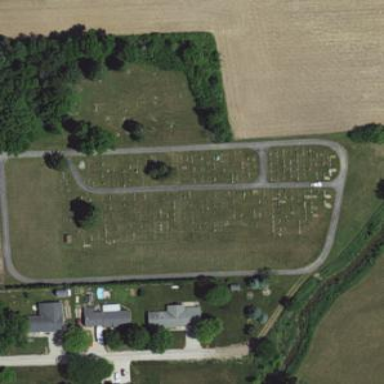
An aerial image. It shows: Cemetery.